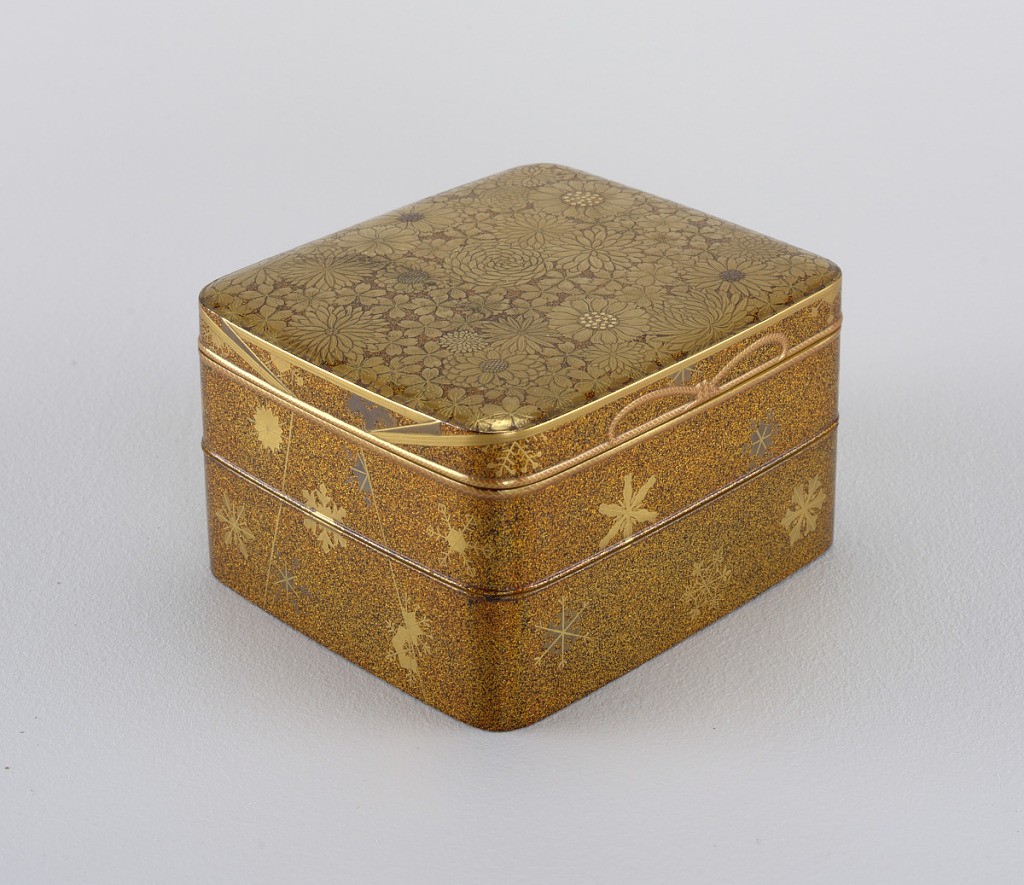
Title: Cover
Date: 1875–1900
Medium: lacquered wood
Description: Rectangular box with rounded corners.  A: Bottom section, and  B: middle section have snow-crystal-like shapes on gold-powdered ground, with rope bow and tassels.  C: Cover decorated with chrysanthemums and other flowers. Inside gold-powder lacquer (''nashiji'' - pear ground).